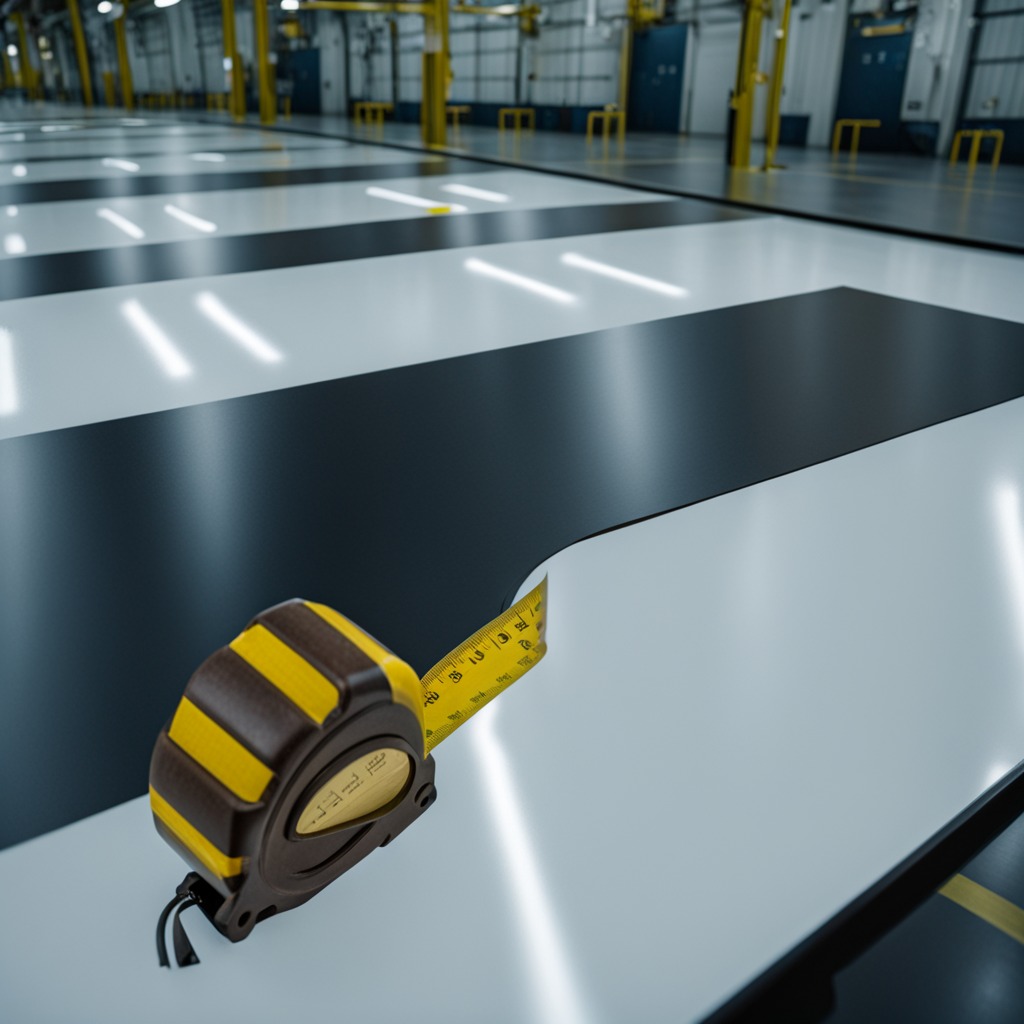
A measuring tape lies on a table in a ship maintenance bay industrial lighting.